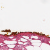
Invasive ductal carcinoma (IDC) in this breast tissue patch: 0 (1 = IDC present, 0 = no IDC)